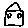
Label: house